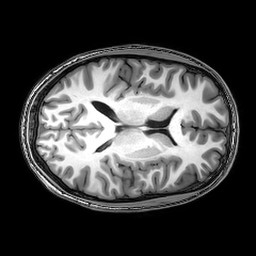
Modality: T1w
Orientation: axial
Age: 20
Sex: male
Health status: healthy
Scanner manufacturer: philips
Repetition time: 0.00819 s
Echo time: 0.00375 s